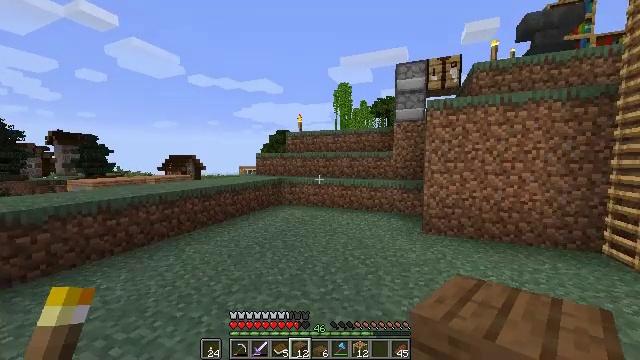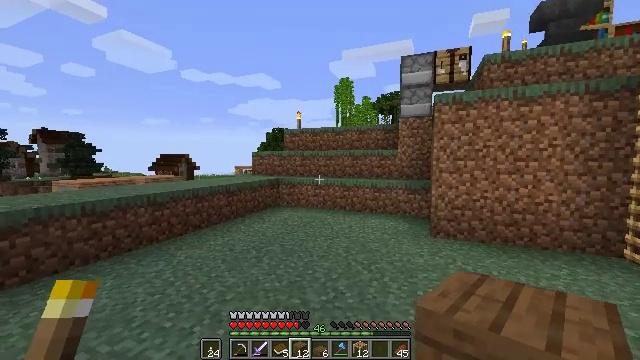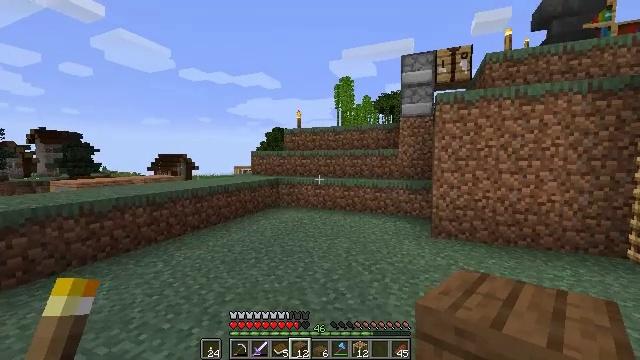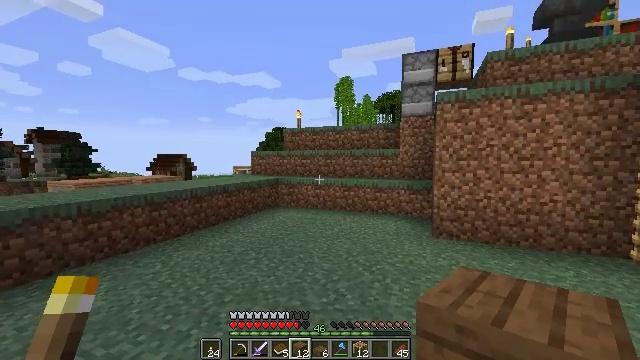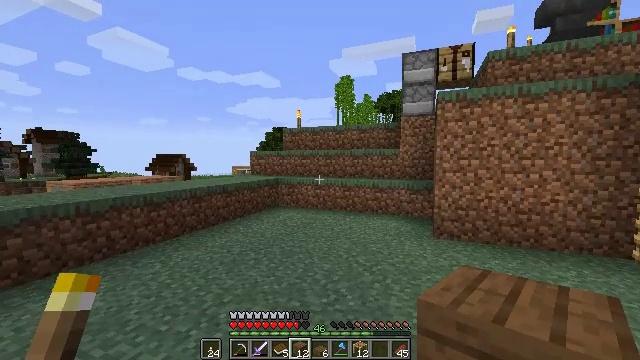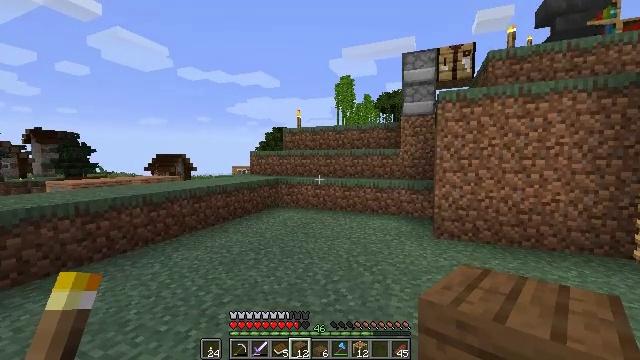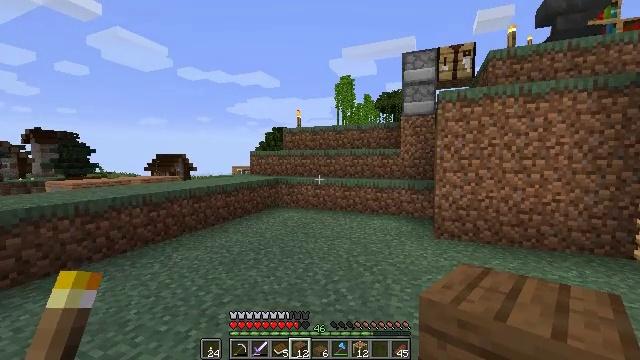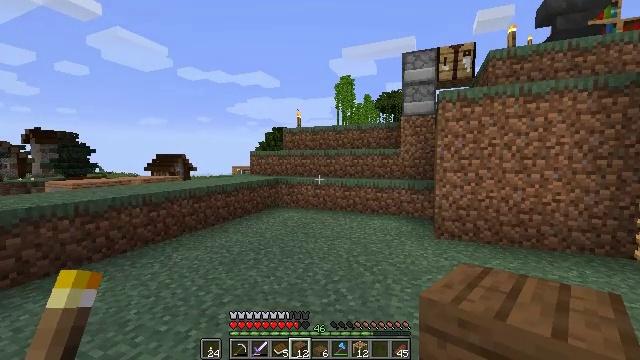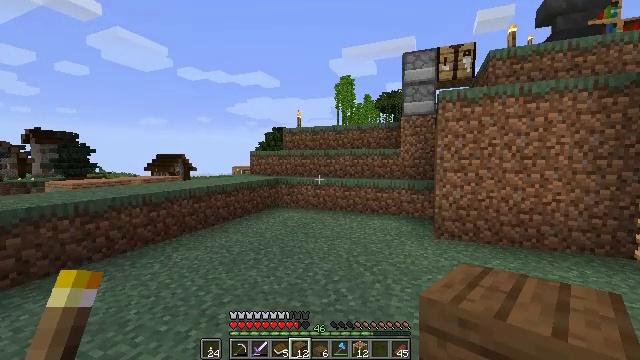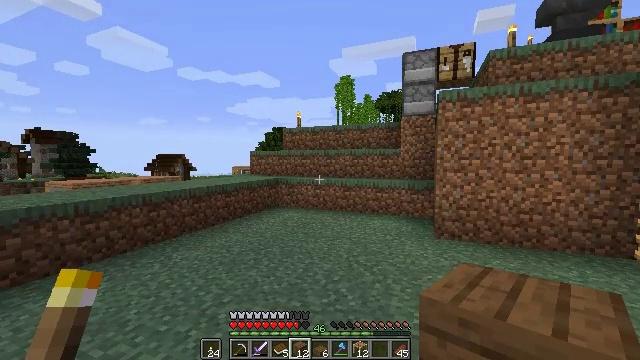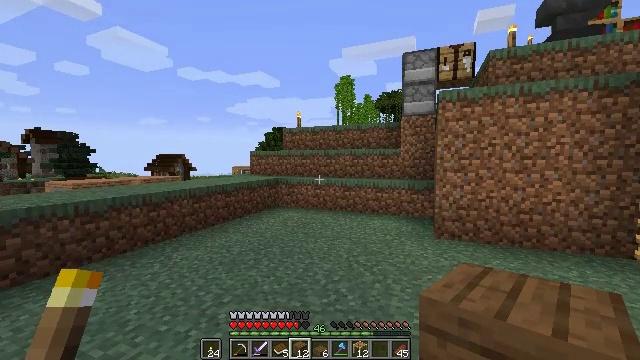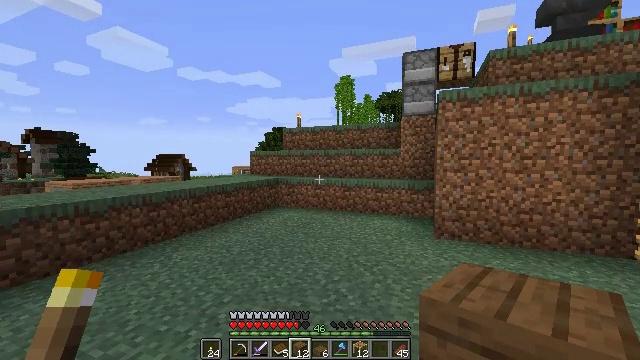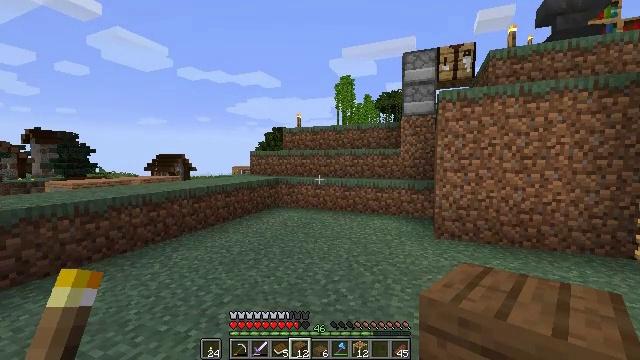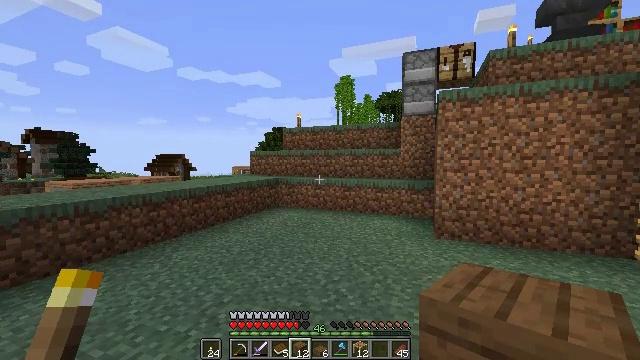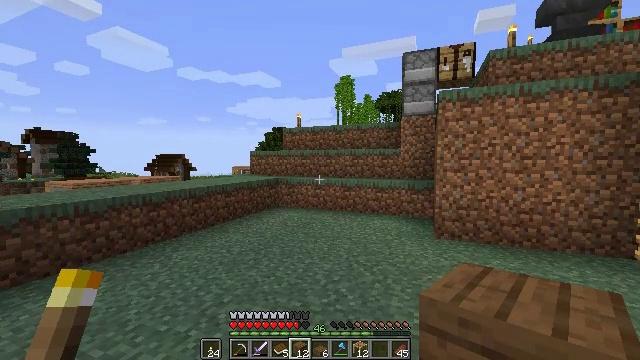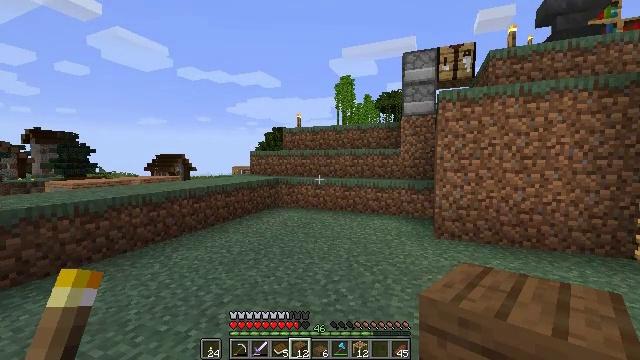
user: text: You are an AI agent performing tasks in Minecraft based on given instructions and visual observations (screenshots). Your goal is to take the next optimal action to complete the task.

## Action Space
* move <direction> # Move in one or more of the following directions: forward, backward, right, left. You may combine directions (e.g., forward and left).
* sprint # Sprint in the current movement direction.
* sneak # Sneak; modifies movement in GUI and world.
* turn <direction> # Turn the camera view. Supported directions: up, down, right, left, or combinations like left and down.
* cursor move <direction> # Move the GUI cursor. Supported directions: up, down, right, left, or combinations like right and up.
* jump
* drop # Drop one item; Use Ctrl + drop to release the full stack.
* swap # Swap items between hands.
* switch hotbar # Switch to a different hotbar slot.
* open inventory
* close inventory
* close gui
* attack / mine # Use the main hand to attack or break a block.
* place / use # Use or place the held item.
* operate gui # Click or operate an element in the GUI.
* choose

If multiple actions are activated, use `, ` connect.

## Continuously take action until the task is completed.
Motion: motion action
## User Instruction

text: Take spruce planks and sticks to craft a spruce fence gate.
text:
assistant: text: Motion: no_op
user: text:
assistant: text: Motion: no_op
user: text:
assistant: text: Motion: no_op
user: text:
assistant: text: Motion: no_op
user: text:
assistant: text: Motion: no_op
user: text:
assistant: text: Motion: no_op
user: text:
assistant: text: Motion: no_op
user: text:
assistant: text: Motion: no_op
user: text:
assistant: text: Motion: no_op
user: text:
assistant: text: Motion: no_op
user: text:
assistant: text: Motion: no_op
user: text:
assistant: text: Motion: no_op
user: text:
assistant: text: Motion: no_op
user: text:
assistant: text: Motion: no_op
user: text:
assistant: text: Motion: no_op
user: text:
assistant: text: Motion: no_op
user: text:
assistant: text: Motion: no_op
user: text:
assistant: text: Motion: no_op
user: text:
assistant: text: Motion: no_op
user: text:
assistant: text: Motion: no_op
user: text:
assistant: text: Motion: no_op
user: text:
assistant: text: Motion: no_op
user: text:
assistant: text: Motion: no_op
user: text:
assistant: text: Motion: no_op
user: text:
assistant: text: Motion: no_op
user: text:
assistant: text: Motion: no_op
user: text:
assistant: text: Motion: no_op
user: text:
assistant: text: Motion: no_op
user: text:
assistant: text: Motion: no_op
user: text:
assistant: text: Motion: no_op